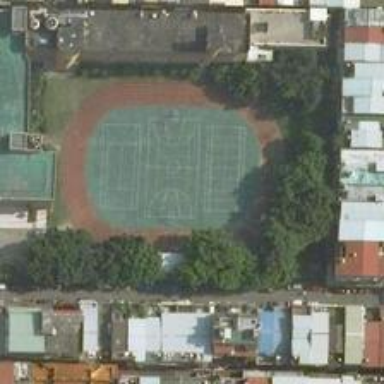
The dense buildings surround this square area, which has a basketball court and two tennis courts inside .